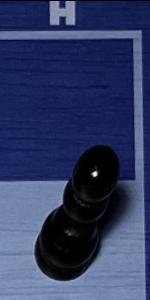
Label: Pawn_Black